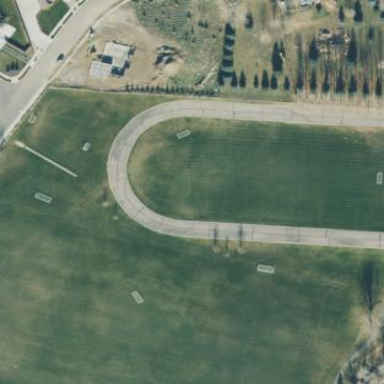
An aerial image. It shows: Track in leisure land.